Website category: phone
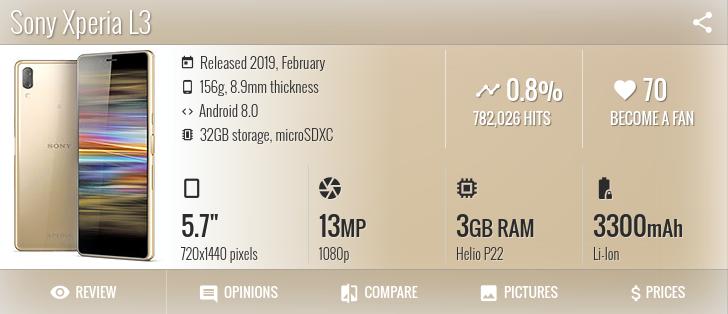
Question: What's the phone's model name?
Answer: Sony Xperia L3

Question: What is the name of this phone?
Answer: Sony Xperia L3

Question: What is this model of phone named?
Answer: Sony Xperia L3

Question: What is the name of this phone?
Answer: Sony Xperia L3

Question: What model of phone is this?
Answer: Sony Xperia L3

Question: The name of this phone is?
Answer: Sony Xperia L3

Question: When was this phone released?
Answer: Released 2019, February

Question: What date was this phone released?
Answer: Released 2019, February

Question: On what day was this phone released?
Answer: Released 2019, February

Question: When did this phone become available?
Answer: Released 2019, February

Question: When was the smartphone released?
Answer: Released 2019, February

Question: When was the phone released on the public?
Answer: Released 2019, February

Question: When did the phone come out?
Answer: Released 2019, February

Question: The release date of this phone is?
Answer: Released 2019, February

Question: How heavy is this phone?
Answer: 156g

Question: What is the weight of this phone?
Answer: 156g

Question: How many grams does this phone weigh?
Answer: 156g

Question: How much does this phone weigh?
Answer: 156g

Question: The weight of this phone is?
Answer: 156g

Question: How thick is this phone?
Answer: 8.9mm thickness

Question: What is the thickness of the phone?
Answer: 8.9mm thickness

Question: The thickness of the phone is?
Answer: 8.9mm thickness

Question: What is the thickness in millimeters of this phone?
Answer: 8.9mm thickness

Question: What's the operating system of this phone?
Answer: Android 8.0

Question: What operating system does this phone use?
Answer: Android 8.0

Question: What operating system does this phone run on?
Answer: Android 8.0

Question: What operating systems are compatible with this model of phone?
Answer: Android 8.0

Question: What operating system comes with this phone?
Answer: Android 8.0

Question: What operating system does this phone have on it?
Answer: Android 8.0

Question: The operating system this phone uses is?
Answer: Android 8.0

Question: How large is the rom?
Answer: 32GB storage

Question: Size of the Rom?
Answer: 32GB storage

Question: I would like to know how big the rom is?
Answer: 32GB storage

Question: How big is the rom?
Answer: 32GB storage

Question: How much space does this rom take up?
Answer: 32GB storage

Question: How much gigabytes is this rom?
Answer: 32GB storage

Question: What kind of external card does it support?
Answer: microSDXC

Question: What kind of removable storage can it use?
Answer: microSDXC

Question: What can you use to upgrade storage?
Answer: microSDXC

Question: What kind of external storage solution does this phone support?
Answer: microSDXC

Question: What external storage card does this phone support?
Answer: microSDXC

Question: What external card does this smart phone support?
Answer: microSDXC

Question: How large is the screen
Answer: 5.7"

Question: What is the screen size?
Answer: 5.7"

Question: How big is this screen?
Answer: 5.7"

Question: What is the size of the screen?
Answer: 5.7"

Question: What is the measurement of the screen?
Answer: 5.7"

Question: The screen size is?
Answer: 5.7"

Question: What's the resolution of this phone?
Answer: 720x1440 pixels

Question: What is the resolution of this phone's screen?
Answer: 720x1440 pixels

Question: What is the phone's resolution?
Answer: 720x1440 pixels

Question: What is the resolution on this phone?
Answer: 720x1440 pixels

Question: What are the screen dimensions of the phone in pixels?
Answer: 720x1440 pixels

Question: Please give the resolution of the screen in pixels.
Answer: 720x1440 pixels

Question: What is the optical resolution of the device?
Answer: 720x1440 pixels

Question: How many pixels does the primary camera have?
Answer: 13 MP

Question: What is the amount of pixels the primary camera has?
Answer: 13 MP

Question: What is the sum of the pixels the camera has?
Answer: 13 MP

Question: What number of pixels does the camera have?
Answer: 13 MP

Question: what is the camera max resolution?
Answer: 13 MP

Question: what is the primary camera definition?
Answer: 13 MP

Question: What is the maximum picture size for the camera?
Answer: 13 MP

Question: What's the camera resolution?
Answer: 1080p

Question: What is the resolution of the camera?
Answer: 1080p